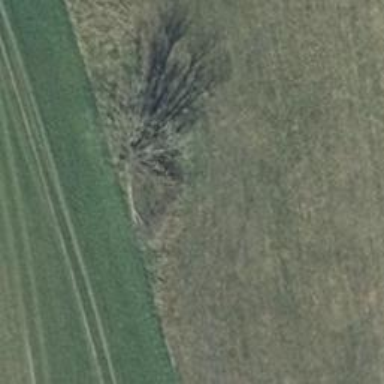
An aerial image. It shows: Landmark tree with broadleaved deciduous leaves.